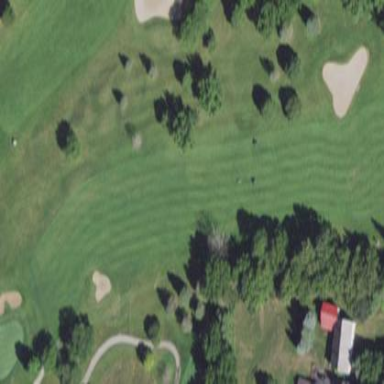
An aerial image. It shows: Area with grass used as rough in golf course.